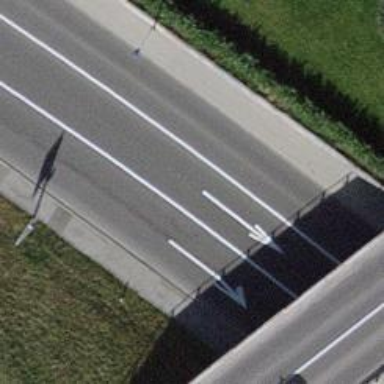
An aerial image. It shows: Primary road with asphalt surface.